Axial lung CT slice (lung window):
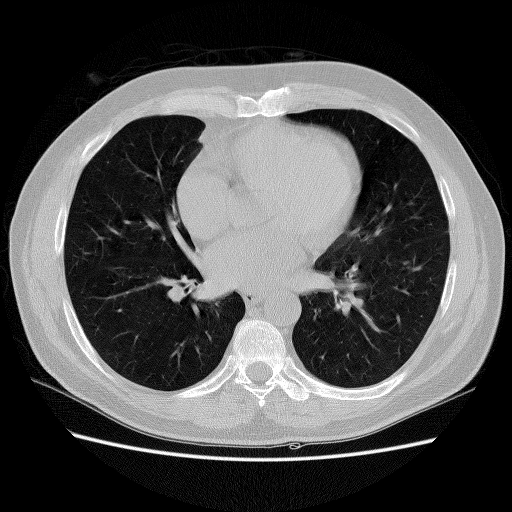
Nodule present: no